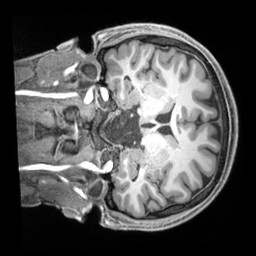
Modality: T1w
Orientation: coronal
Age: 26
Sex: male
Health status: ill
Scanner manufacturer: siemens
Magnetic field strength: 3 T
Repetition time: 2.2 s
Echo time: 0.00218 s